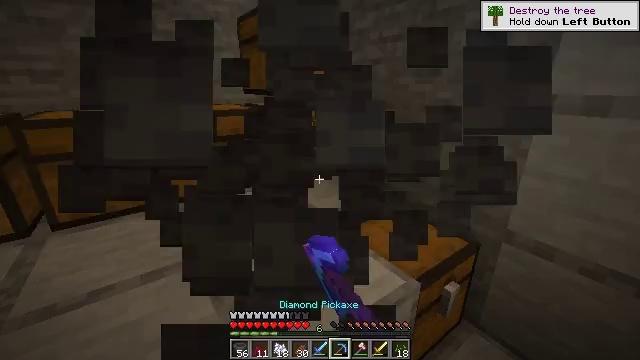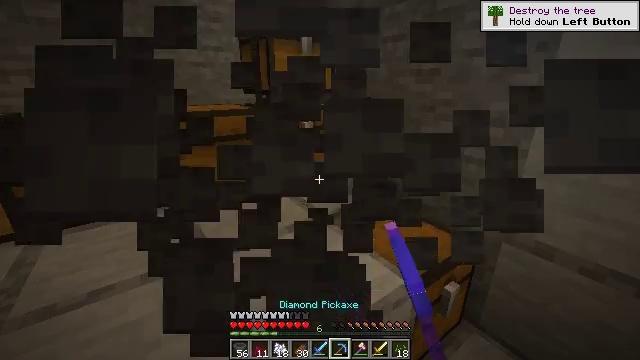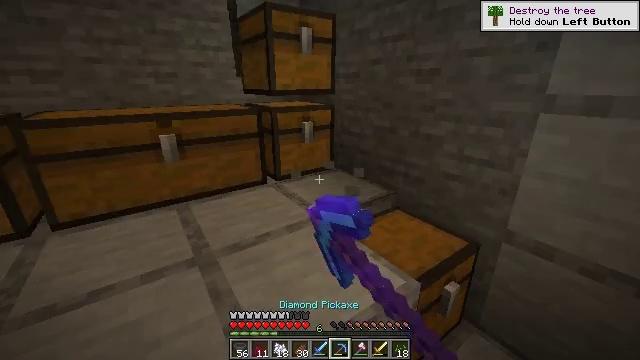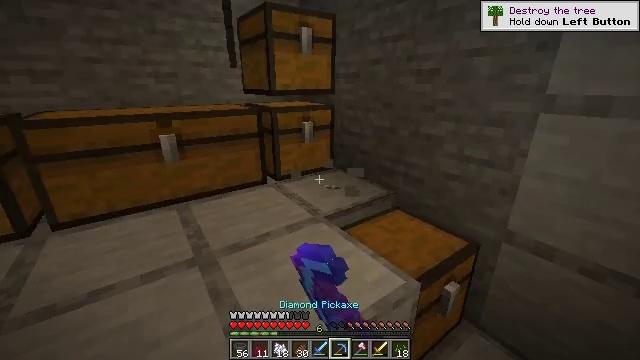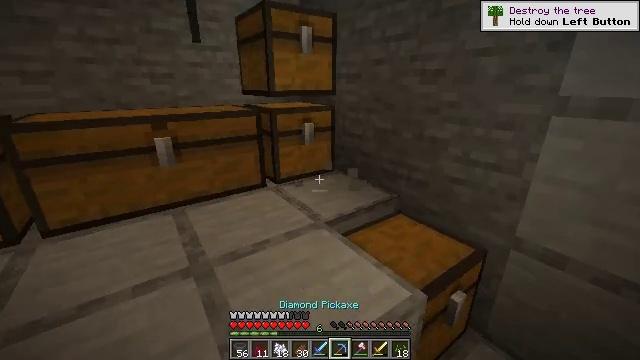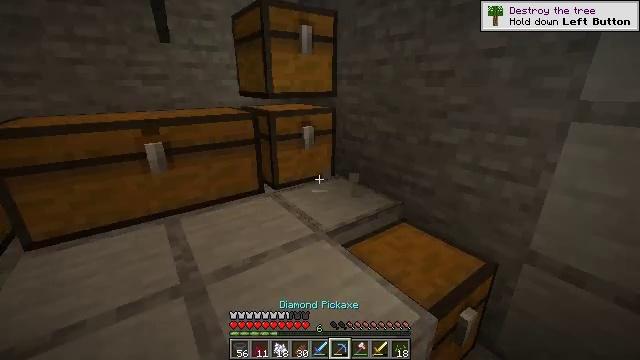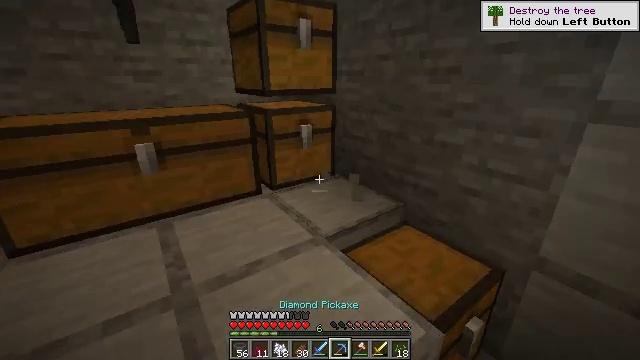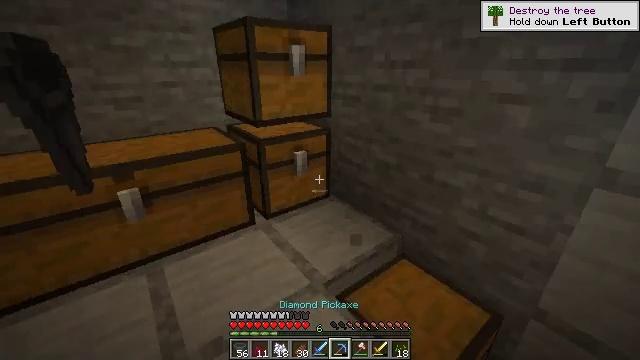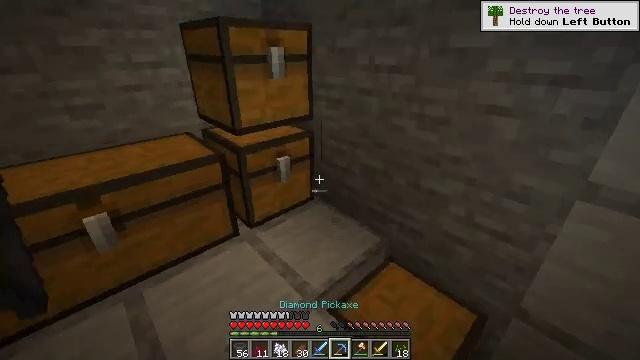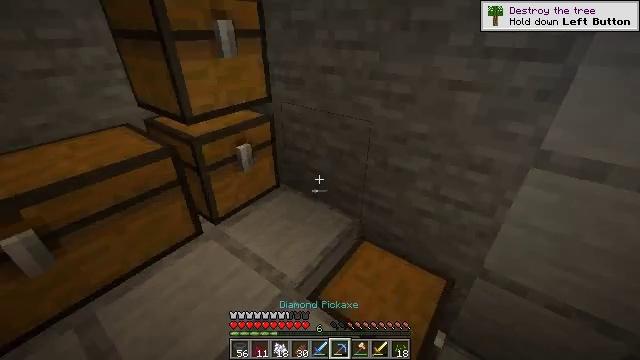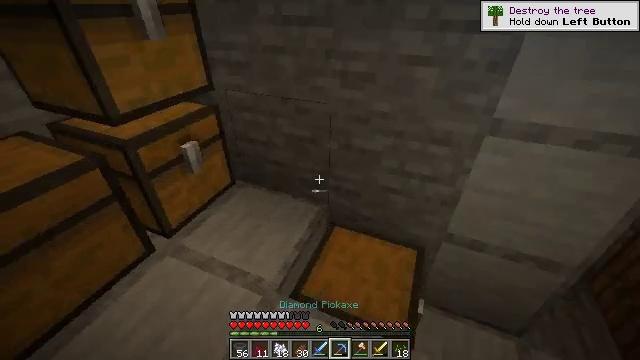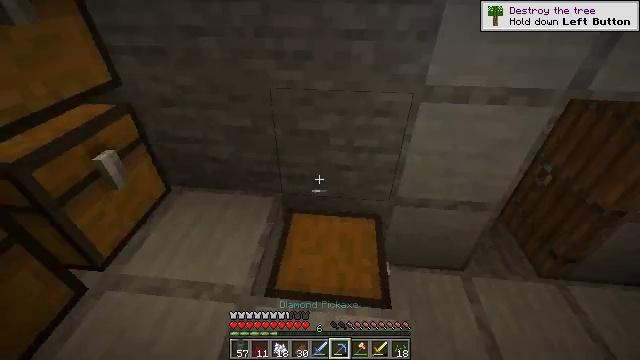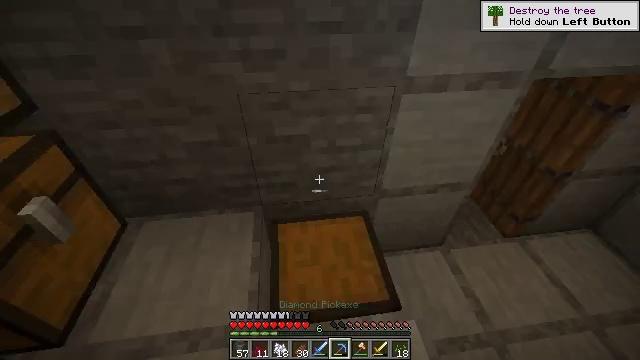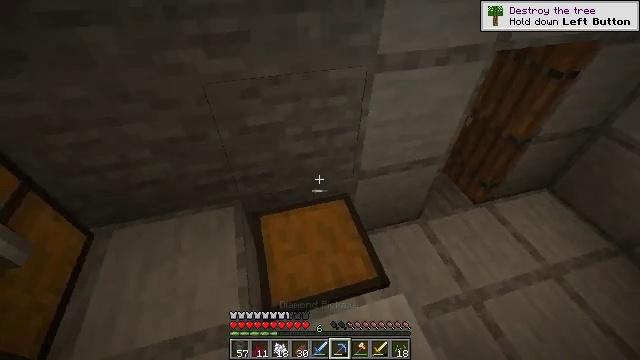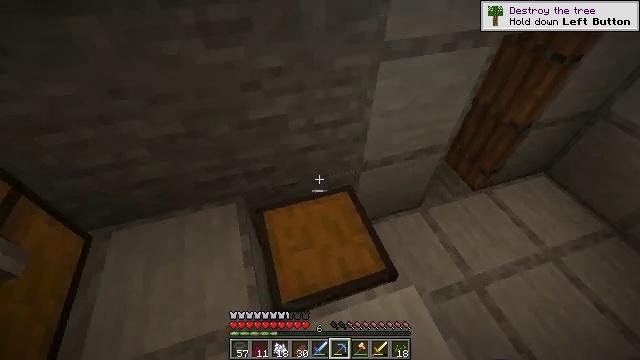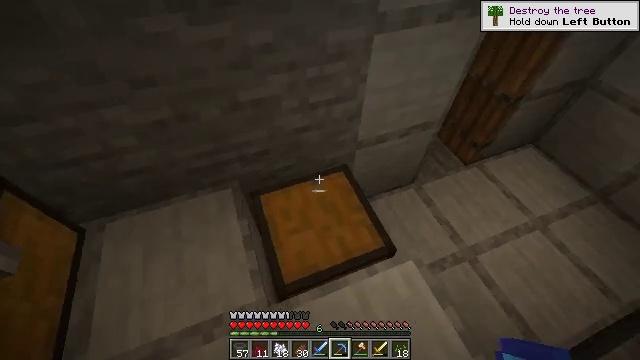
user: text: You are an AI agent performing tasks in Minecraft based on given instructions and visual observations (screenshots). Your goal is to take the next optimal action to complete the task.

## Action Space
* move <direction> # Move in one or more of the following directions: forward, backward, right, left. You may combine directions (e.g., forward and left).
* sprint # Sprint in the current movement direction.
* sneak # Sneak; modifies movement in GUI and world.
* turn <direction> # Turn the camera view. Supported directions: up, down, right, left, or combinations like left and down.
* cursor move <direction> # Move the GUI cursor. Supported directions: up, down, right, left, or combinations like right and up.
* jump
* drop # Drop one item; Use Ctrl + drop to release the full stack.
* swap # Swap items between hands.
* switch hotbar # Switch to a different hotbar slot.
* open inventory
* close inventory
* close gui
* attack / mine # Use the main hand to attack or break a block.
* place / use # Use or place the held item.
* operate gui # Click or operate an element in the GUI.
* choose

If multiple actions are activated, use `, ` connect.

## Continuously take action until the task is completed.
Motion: motion action
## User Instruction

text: Mine spruce leaves from the tree.
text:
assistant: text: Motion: attack / mine
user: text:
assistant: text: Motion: attack / mine
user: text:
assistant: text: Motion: attack / mine
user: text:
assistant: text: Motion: move forward
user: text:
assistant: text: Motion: move forward
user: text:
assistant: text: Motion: move forward
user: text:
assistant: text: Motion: move forward and move left, turn right and down
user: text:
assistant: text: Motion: move forward and move left, turn right and down
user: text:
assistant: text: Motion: move forward and move left, turn right and down
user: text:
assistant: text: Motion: move forward and move left, turn right and down
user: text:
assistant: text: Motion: move forward and move left, turn right and down
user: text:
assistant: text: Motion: move forward, turn right and down
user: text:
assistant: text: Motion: turn right and down
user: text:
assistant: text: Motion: turn right and down
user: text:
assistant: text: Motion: turn right and down
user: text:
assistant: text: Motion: turn right and down
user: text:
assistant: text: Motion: turn right and down
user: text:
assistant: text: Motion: turn right
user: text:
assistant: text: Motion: turn right and down
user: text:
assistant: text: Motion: turn right and down
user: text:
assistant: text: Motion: turn down, use / place
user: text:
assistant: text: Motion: use / place
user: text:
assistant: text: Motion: use / place
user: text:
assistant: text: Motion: no_op
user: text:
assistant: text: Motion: no_op
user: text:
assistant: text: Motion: no_op
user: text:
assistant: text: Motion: no_op
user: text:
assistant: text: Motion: no_op
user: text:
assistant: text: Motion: no_op
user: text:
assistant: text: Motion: no_op